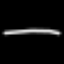
Label: line